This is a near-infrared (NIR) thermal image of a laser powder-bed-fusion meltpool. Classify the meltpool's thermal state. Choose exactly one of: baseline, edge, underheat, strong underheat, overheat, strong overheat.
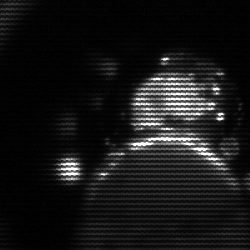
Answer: edge